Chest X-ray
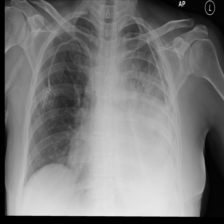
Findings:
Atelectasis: positive
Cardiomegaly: negative
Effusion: negative
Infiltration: negative
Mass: negative
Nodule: negative
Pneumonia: negative
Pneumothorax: negative
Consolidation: negative
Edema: negative
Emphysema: negative
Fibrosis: negative
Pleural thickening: negative
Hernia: negative